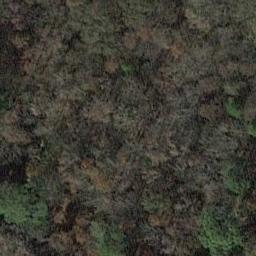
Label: forest